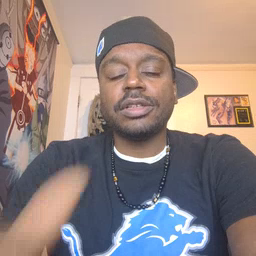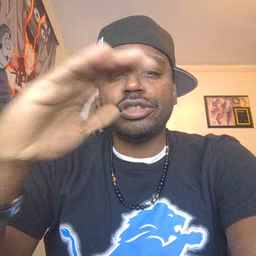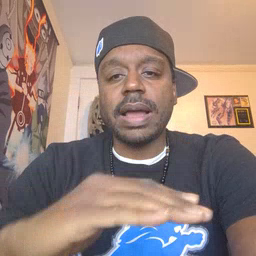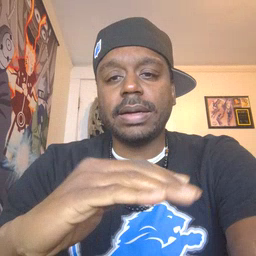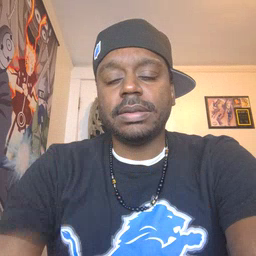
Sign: child